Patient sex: M
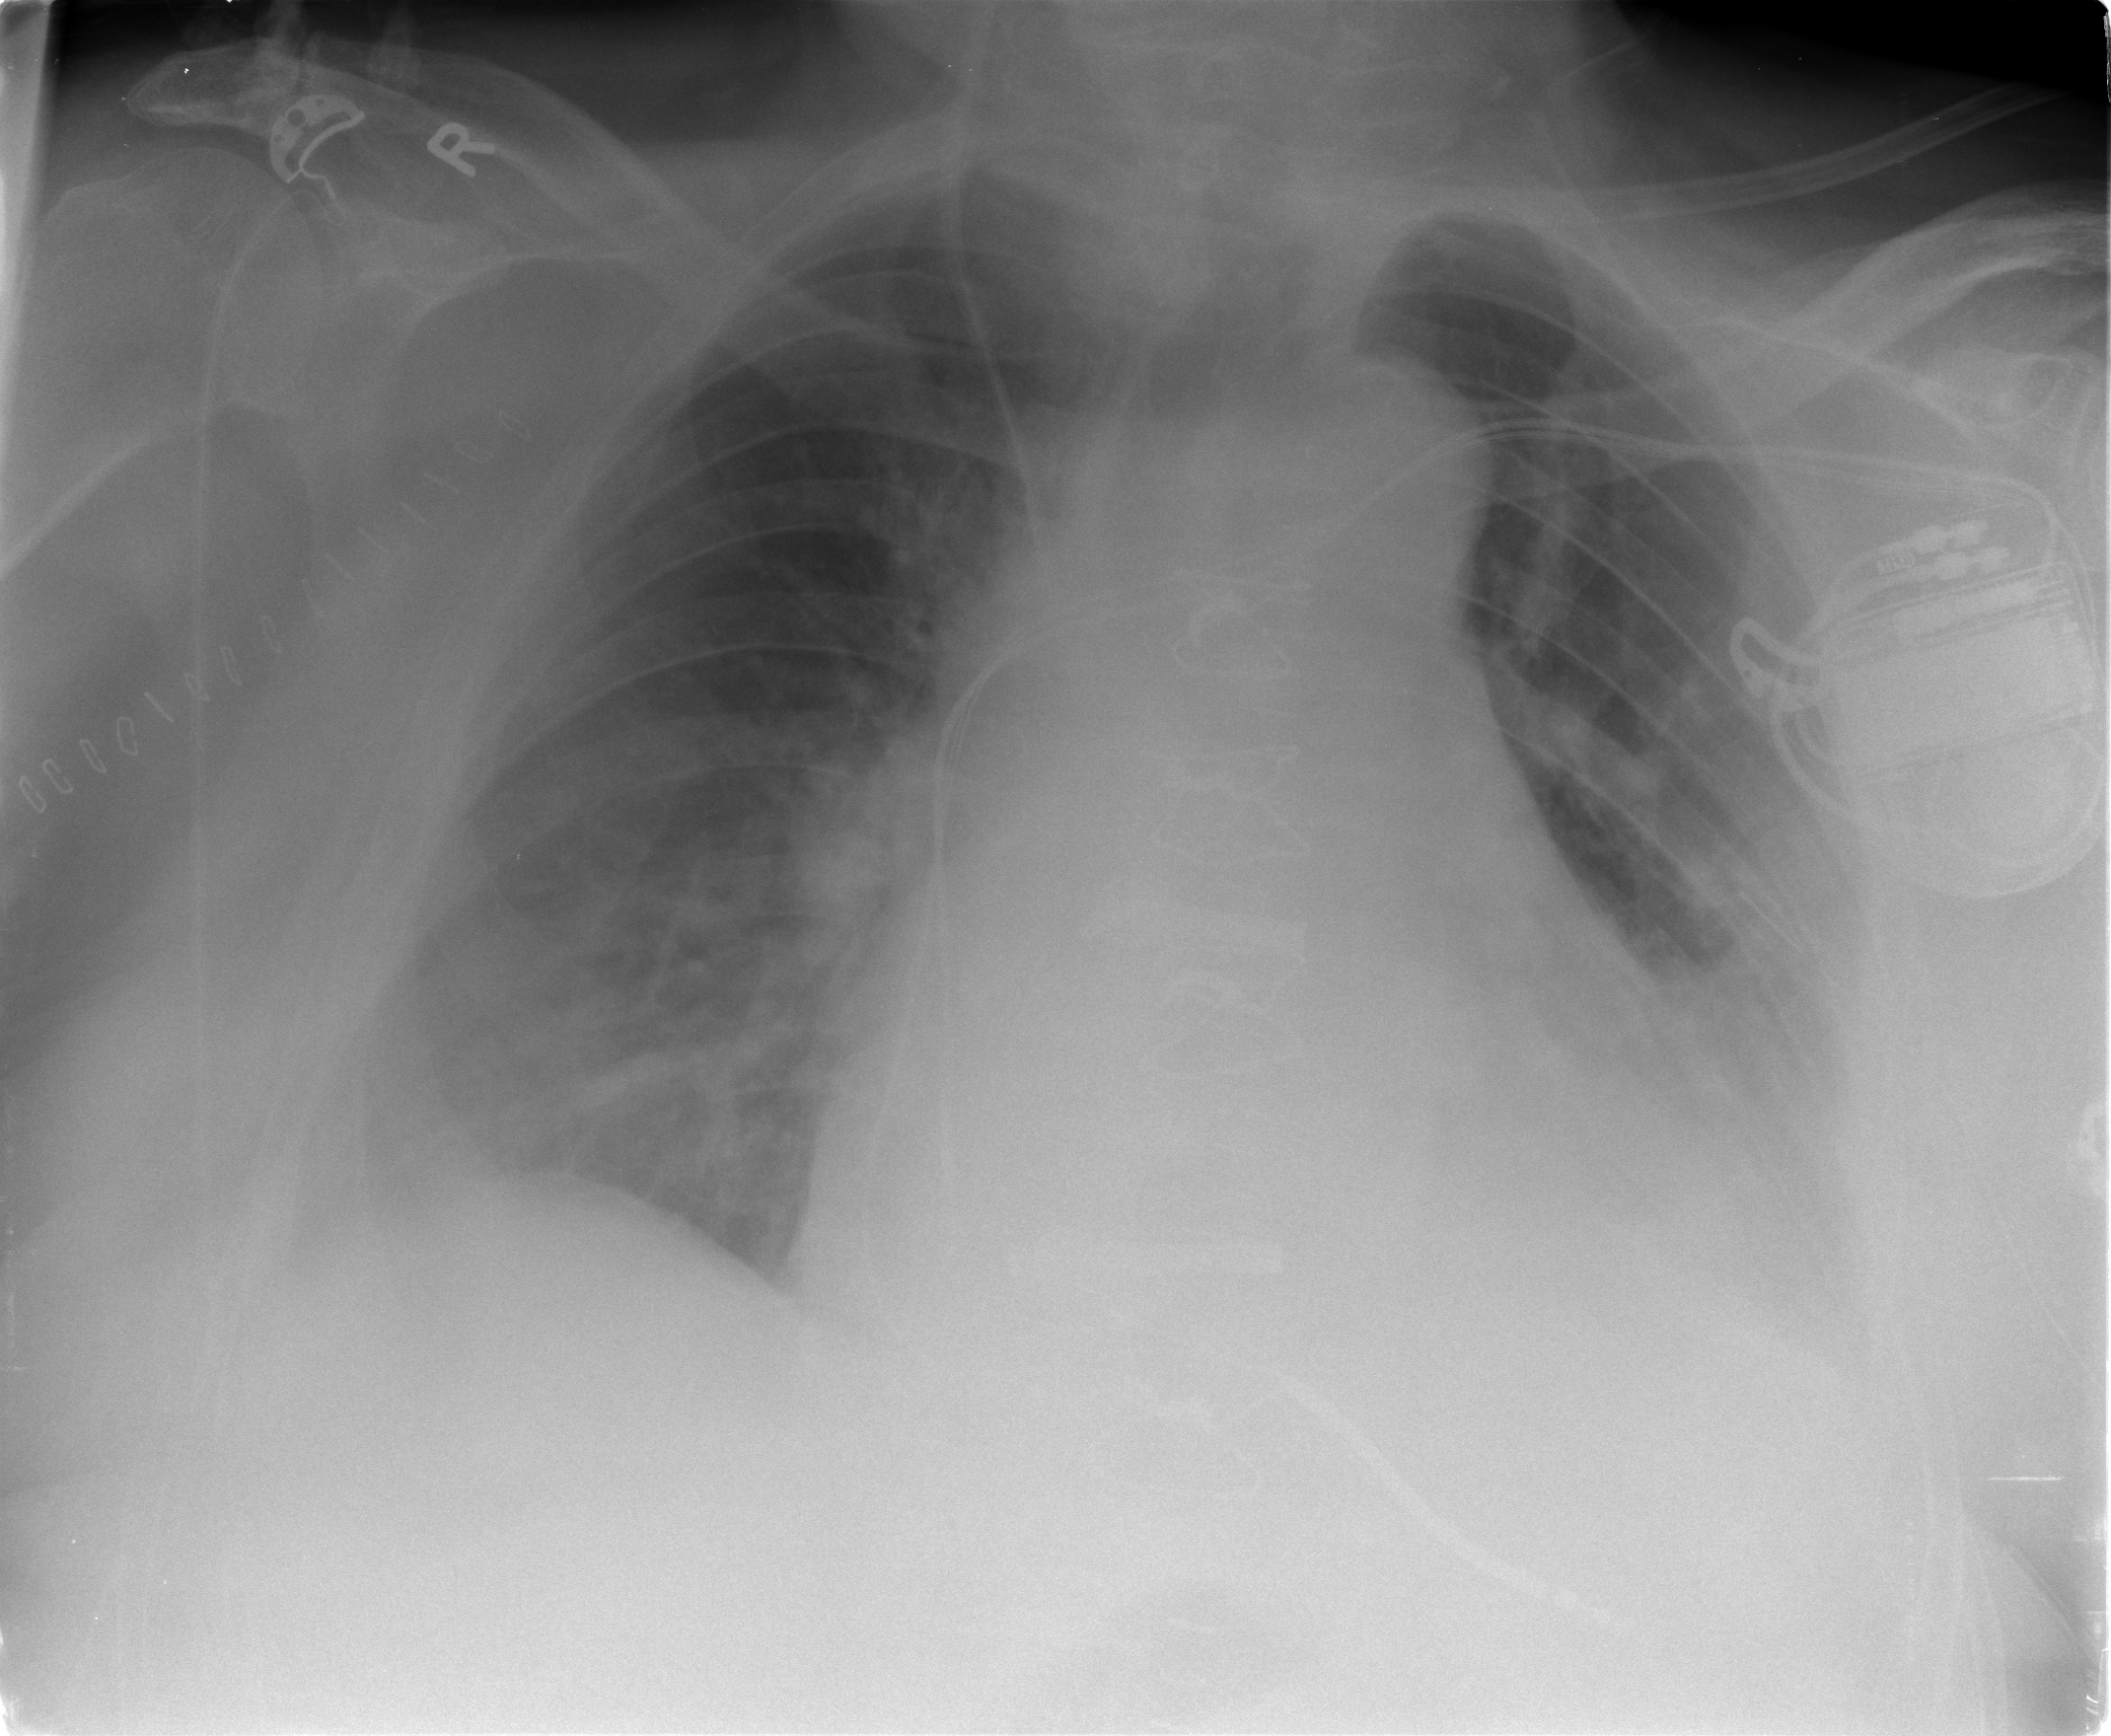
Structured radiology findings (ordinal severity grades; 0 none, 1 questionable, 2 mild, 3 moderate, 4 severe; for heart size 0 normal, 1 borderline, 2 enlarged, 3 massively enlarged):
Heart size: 3
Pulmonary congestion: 2
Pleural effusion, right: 3
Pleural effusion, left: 2
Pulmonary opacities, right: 2
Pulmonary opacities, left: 2
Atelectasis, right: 2
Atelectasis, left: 2